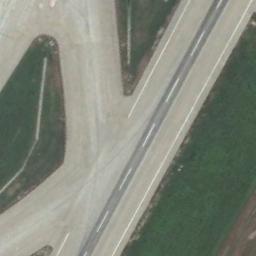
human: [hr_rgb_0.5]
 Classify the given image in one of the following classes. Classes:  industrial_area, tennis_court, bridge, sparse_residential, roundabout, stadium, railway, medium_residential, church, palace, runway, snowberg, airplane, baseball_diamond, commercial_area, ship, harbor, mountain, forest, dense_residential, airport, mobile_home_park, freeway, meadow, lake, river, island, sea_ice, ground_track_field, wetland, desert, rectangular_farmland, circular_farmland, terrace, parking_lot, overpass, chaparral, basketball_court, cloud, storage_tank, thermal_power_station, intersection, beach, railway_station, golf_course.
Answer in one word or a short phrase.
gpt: runway